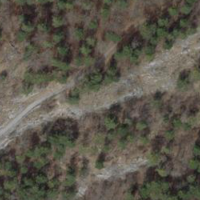
EUNIS habitat code: 44
Species observed at this site:
Podarcis muralis